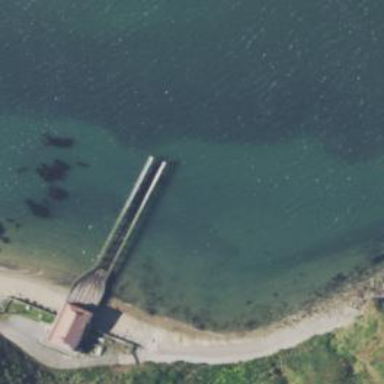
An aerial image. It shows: Man-made pier.